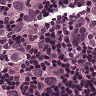
Metastatic tissue present: yes